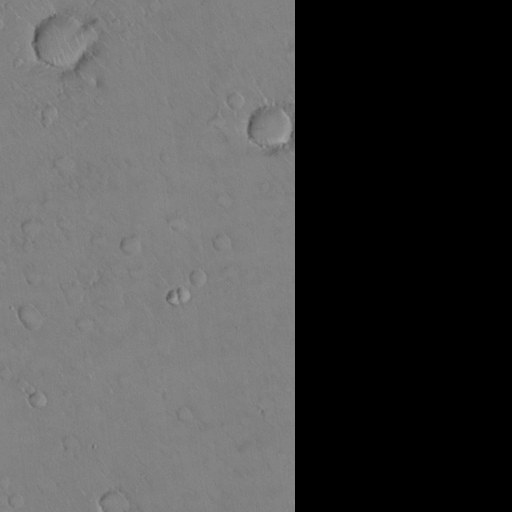
Classes present: Background